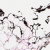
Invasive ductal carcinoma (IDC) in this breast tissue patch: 0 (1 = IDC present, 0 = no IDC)